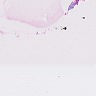
Metastatic tissue present: no